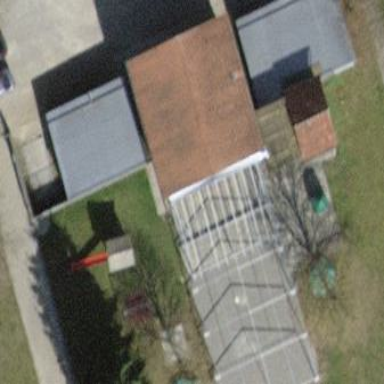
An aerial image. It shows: Building with pitched roof.